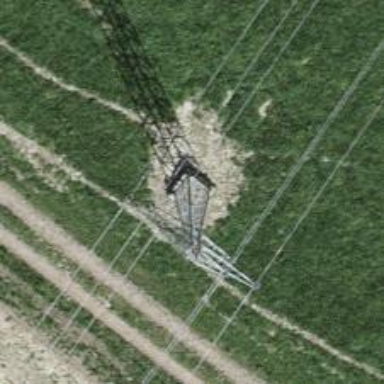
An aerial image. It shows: Power tower.